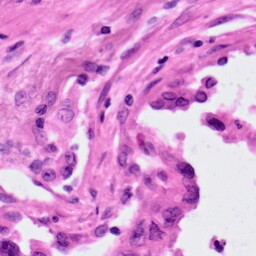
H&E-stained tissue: Lung